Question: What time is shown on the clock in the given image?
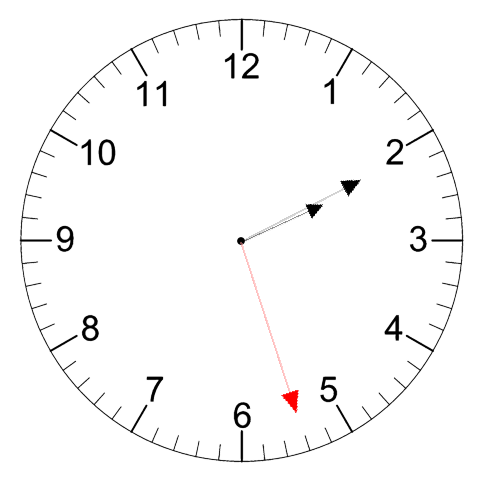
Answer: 02:10:27